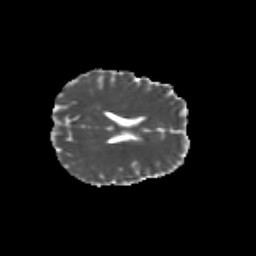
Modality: MD
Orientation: axial
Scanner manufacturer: siemens
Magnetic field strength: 3 T
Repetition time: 9.2 s
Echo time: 0.084 s